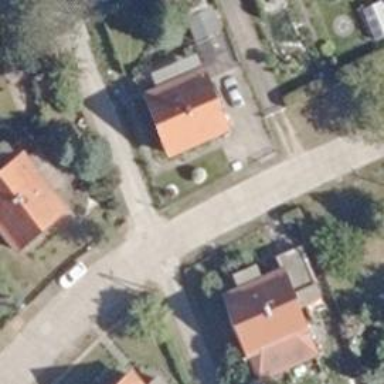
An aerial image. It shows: Residential road with concrete surface and no sidewalks.